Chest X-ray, PA view. Patient: 42 years old, sex M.
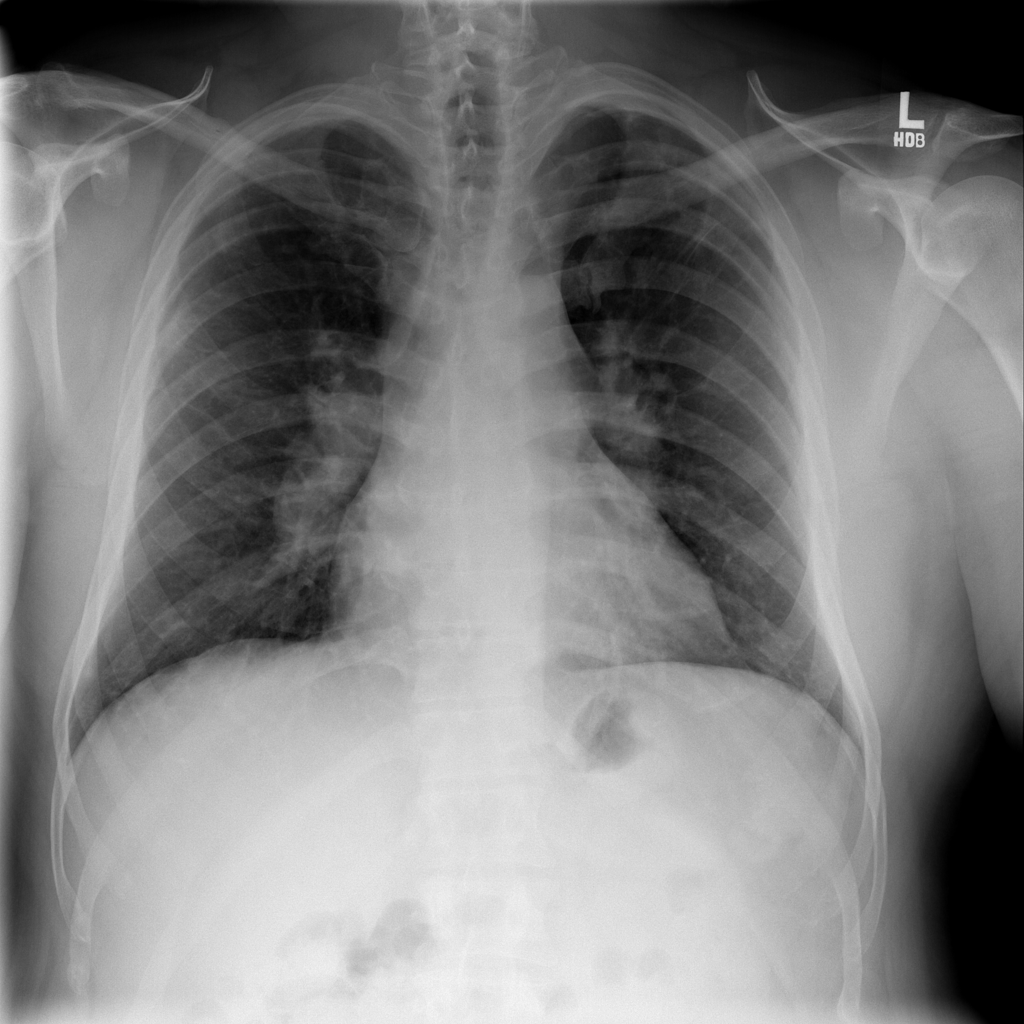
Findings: Nodule